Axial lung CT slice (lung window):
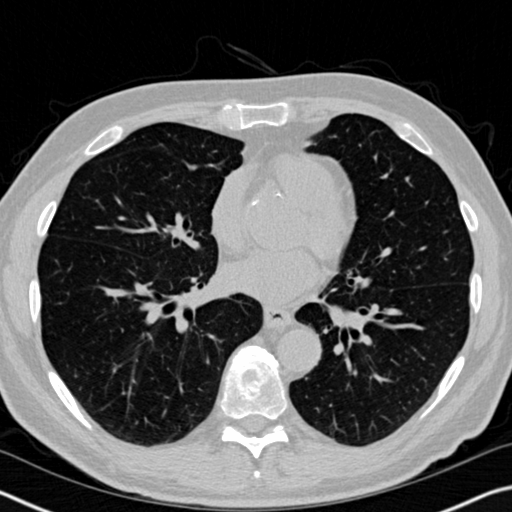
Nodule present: no